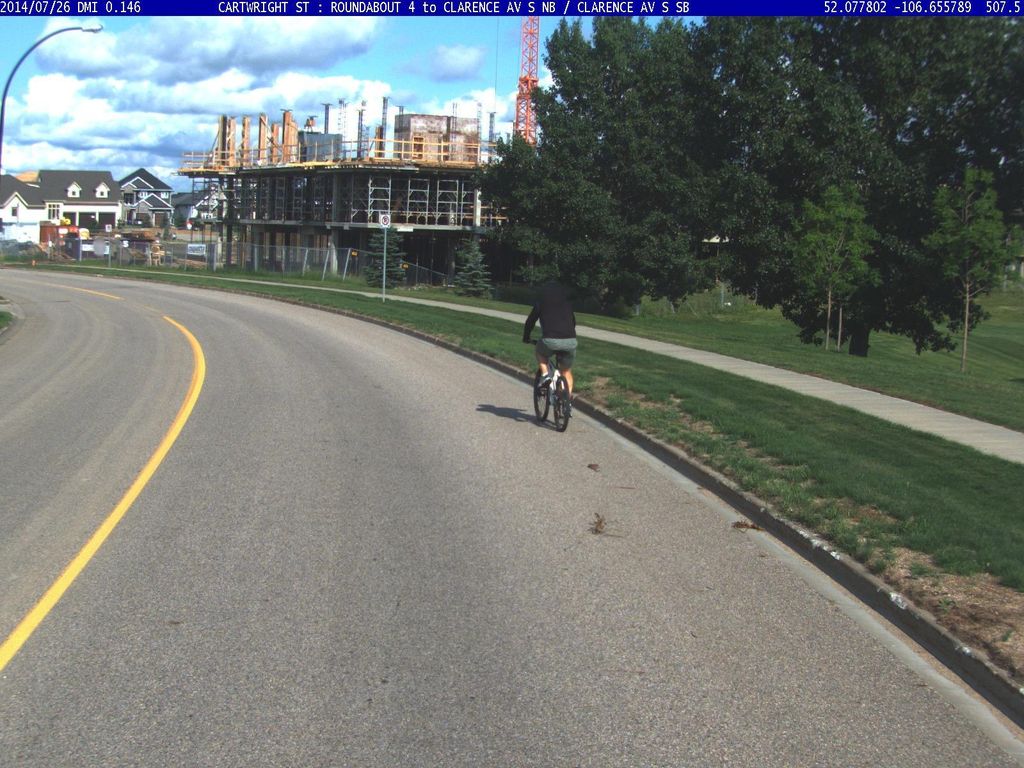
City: saskatoon